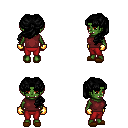
a pixel art fantasy rpg character, female body template, orc, green skin, maroon sleeveless shirt, red pants, black princess hairstyle, gold gloves, brown slippers, four views (front, back, left, right), 2x2 character sprite sheet, small pixel art, hard edges, no anti-aliasing